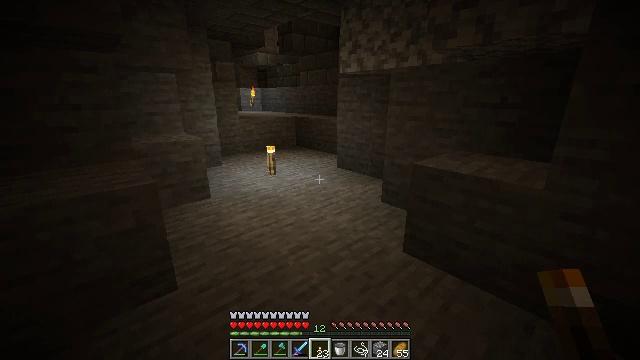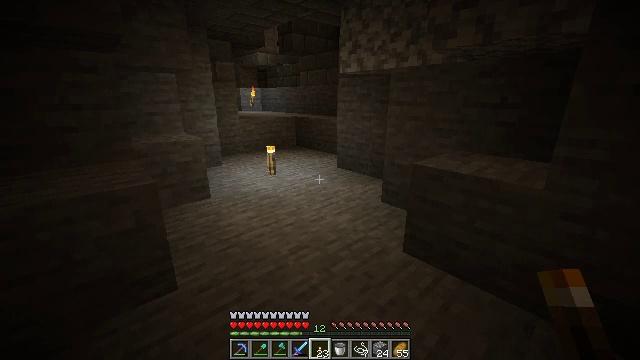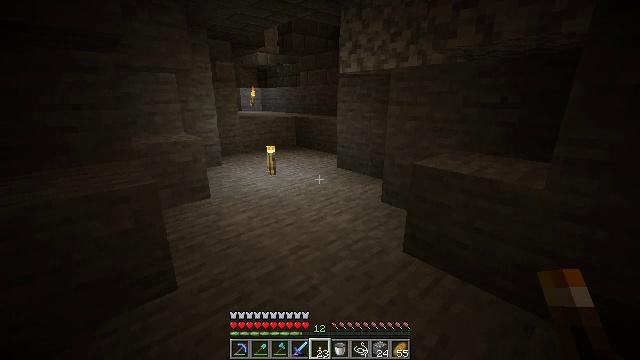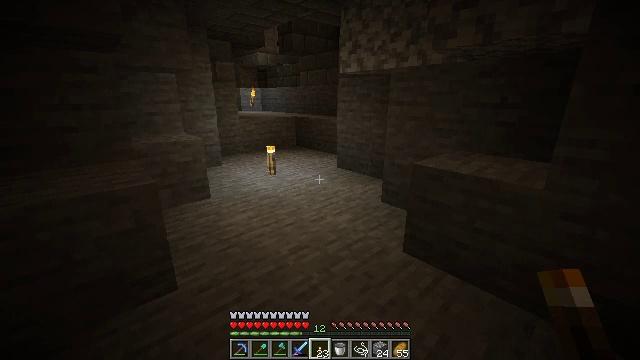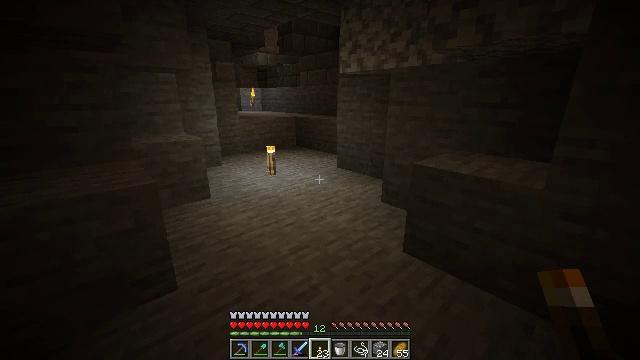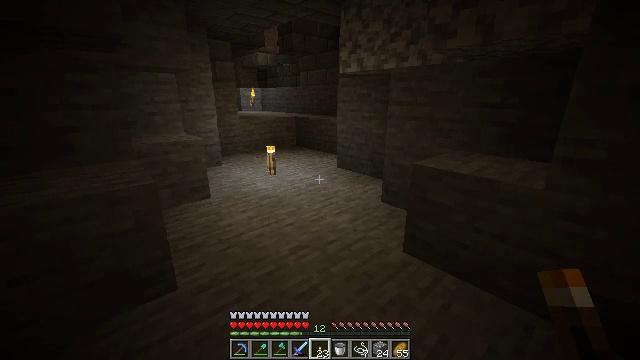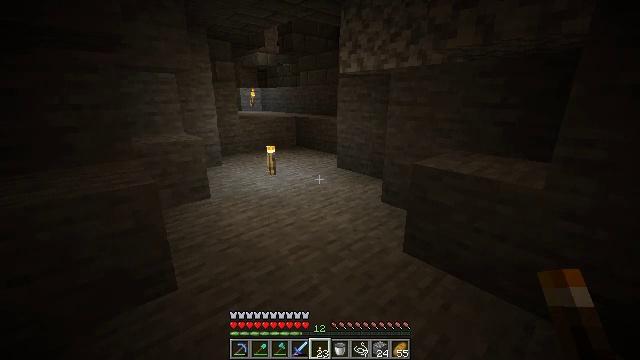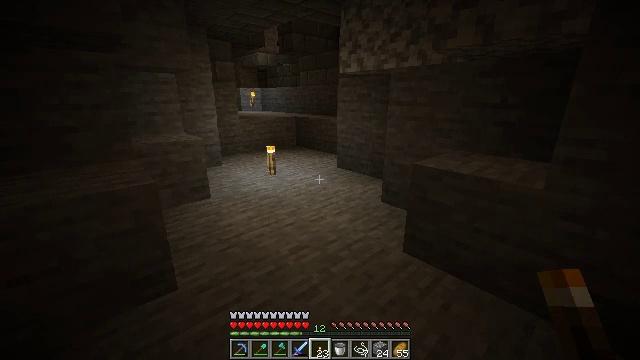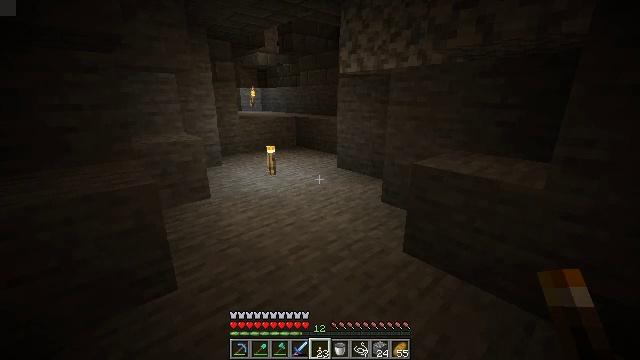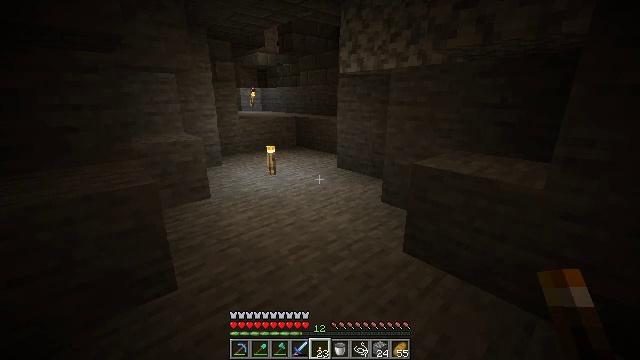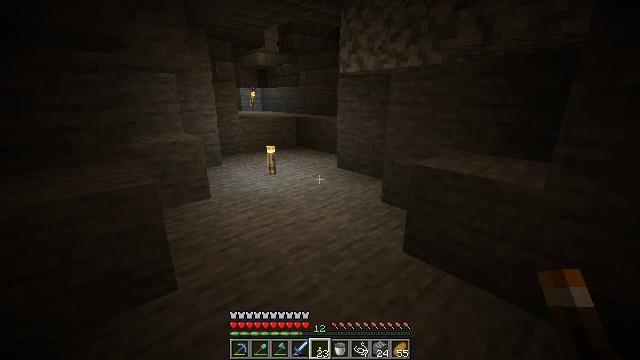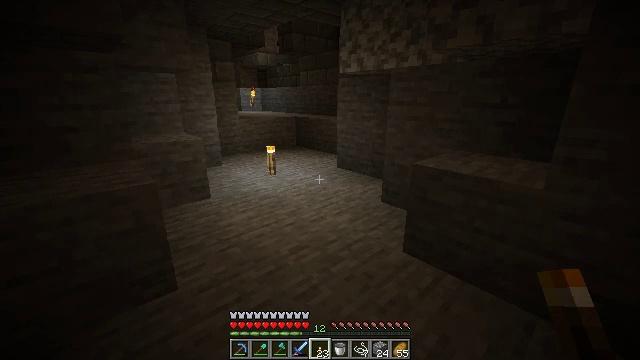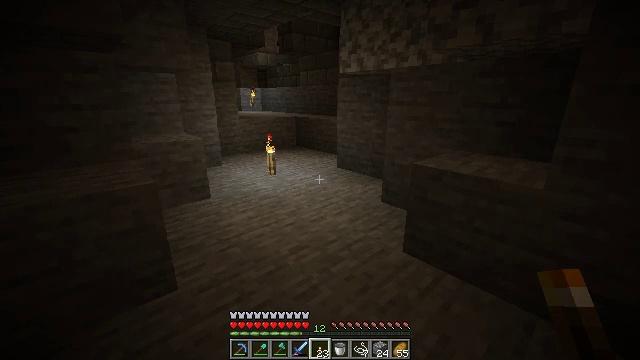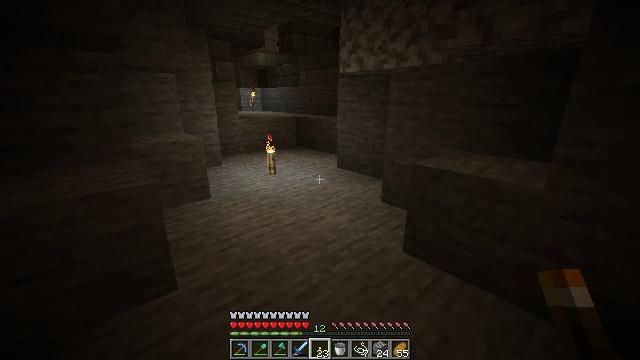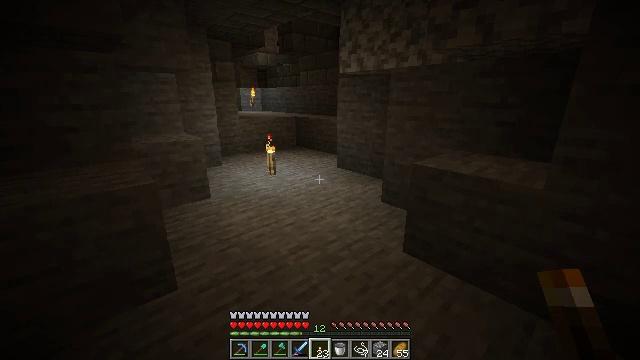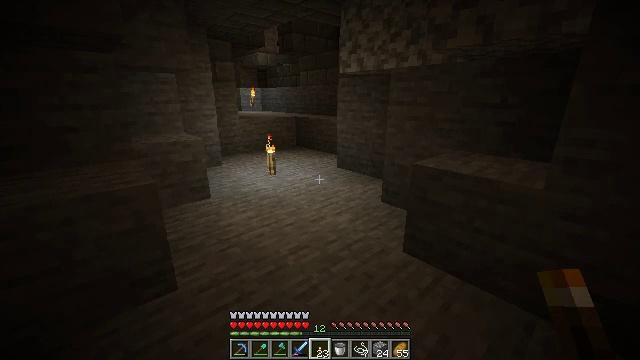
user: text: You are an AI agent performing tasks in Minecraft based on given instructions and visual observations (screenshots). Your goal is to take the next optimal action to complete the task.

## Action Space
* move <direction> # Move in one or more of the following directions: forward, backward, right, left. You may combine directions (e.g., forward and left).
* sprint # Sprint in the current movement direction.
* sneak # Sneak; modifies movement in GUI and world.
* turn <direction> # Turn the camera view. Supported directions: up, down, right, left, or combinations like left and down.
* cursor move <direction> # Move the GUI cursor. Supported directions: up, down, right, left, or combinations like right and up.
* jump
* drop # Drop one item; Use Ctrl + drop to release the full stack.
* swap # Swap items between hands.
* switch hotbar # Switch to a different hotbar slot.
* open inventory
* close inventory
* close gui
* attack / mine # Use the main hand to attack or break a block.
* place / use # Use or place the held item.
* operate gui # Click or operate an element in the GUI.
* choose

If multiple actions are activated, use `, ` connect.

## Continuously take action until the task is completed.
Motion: motion action
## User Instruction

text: Collect cracked stone bricks from ruins.
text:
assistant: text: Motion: no_op
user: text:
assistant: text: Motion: no_op
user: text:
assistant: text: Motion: no_op
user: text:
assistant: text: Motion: no_op
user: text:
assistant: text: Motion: no_op
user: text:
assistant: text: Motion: no_op
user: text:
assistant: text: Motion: no_op
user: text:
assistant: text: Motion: no_op
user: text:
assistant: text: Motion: no_op
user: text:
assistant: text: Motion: no_op
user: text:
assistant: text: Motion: no_op
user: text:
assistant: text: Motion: no_op
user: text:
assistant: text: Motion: no_op
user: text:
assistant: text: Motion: no_op
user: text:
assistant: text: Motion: no_op
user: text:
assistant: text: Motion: no_op
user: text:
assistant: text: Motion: no_op
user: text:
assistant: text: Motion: no_op
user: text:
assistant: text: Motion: no_op
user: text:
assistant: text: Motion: move forward
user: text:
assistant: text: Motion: move forward
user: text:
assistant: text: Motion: move forward
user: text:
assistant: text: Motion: move forward
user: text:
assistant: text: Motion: move forward
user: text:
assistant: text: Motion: move forward
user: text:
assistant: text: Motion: move forward
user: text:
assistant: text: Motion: move forward
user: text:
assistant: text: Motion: move forward
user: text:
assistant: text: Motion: move forward, turn left and up
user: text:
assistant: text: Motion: move forward, turn left and up